Current action and preconditions to check: trajectory_clear

Your task: For each precondition in the list above, predict whether it will hold at this action.

Consider the current scene as observed from the mobile robot's camera, and analyze the predicted future states of all dynamic agents (e.g., people, animals, vehicles, or any moving entities) within the NEXT SECOND.

IMPORTANT: Only answer "very likely" if you are absolutely certain—based on strong, clear evidence—that a dynamic agent will violate the precondition in the predicted future state. Do NOT answer "very likely" for unlikely, ambiguous, or low-probability risks.

Ask yourself for each precondition: Is there a high probability, with clear and convincing evidence, that the predicted future states of any dynamic agent will interfere with the predicted future state of the currently executing action within the NEXT SECOND, causing that precondition to fail?

Assess the risk level based on these predictions. Use "likely" or "very likely" if motions create a clear risk of interference.

Use "neutral" or "improbable" if agents are nearby but their predicted paths are clearly diverging or non-conflicting.

Failure Risk Categories: "very improbable", "improbable", "neutral", "likely", "very likely"

Answer Format: Output ONLY the probability_of_failure value from these categories: "very improbable", "improbable", "neutral", "likely", "very likely"

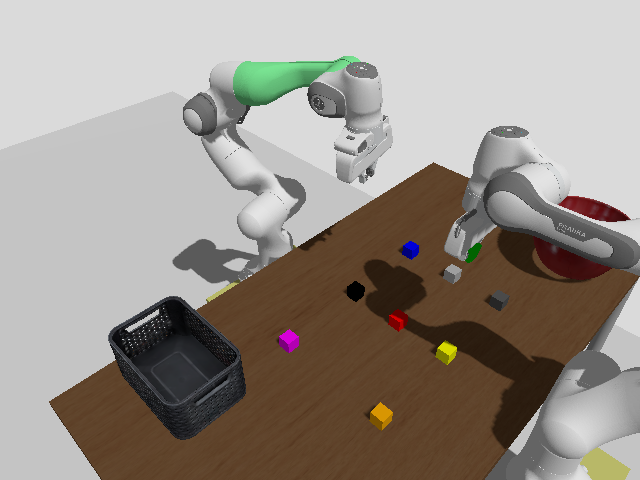

Answer: very improbable